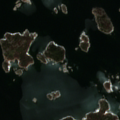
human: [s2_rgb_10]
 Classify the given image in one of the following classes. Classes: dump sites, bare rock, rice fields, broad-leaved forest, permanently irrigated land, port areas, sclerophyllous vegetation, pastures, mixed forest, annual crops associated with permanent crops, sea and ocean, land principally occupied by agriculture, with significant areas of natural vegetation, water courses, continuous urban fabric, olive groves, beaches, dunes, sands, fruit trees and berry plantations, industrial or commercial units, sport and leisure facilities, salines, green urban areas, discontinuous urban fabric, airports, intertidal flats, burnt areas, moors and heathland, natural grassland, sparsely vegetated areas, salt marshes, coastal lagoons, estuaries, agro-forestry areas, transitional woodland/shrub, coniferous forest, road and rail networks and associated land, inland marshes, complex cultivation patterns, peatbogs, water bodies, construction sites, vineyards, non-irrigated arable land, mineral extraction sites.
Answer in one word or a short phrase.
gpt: transitional woodland/shrub, sea and ocean